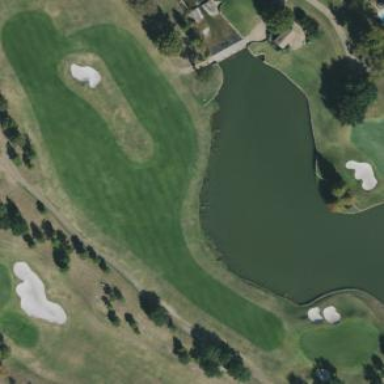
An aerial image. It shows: Scenic golf fairway.